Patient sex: F
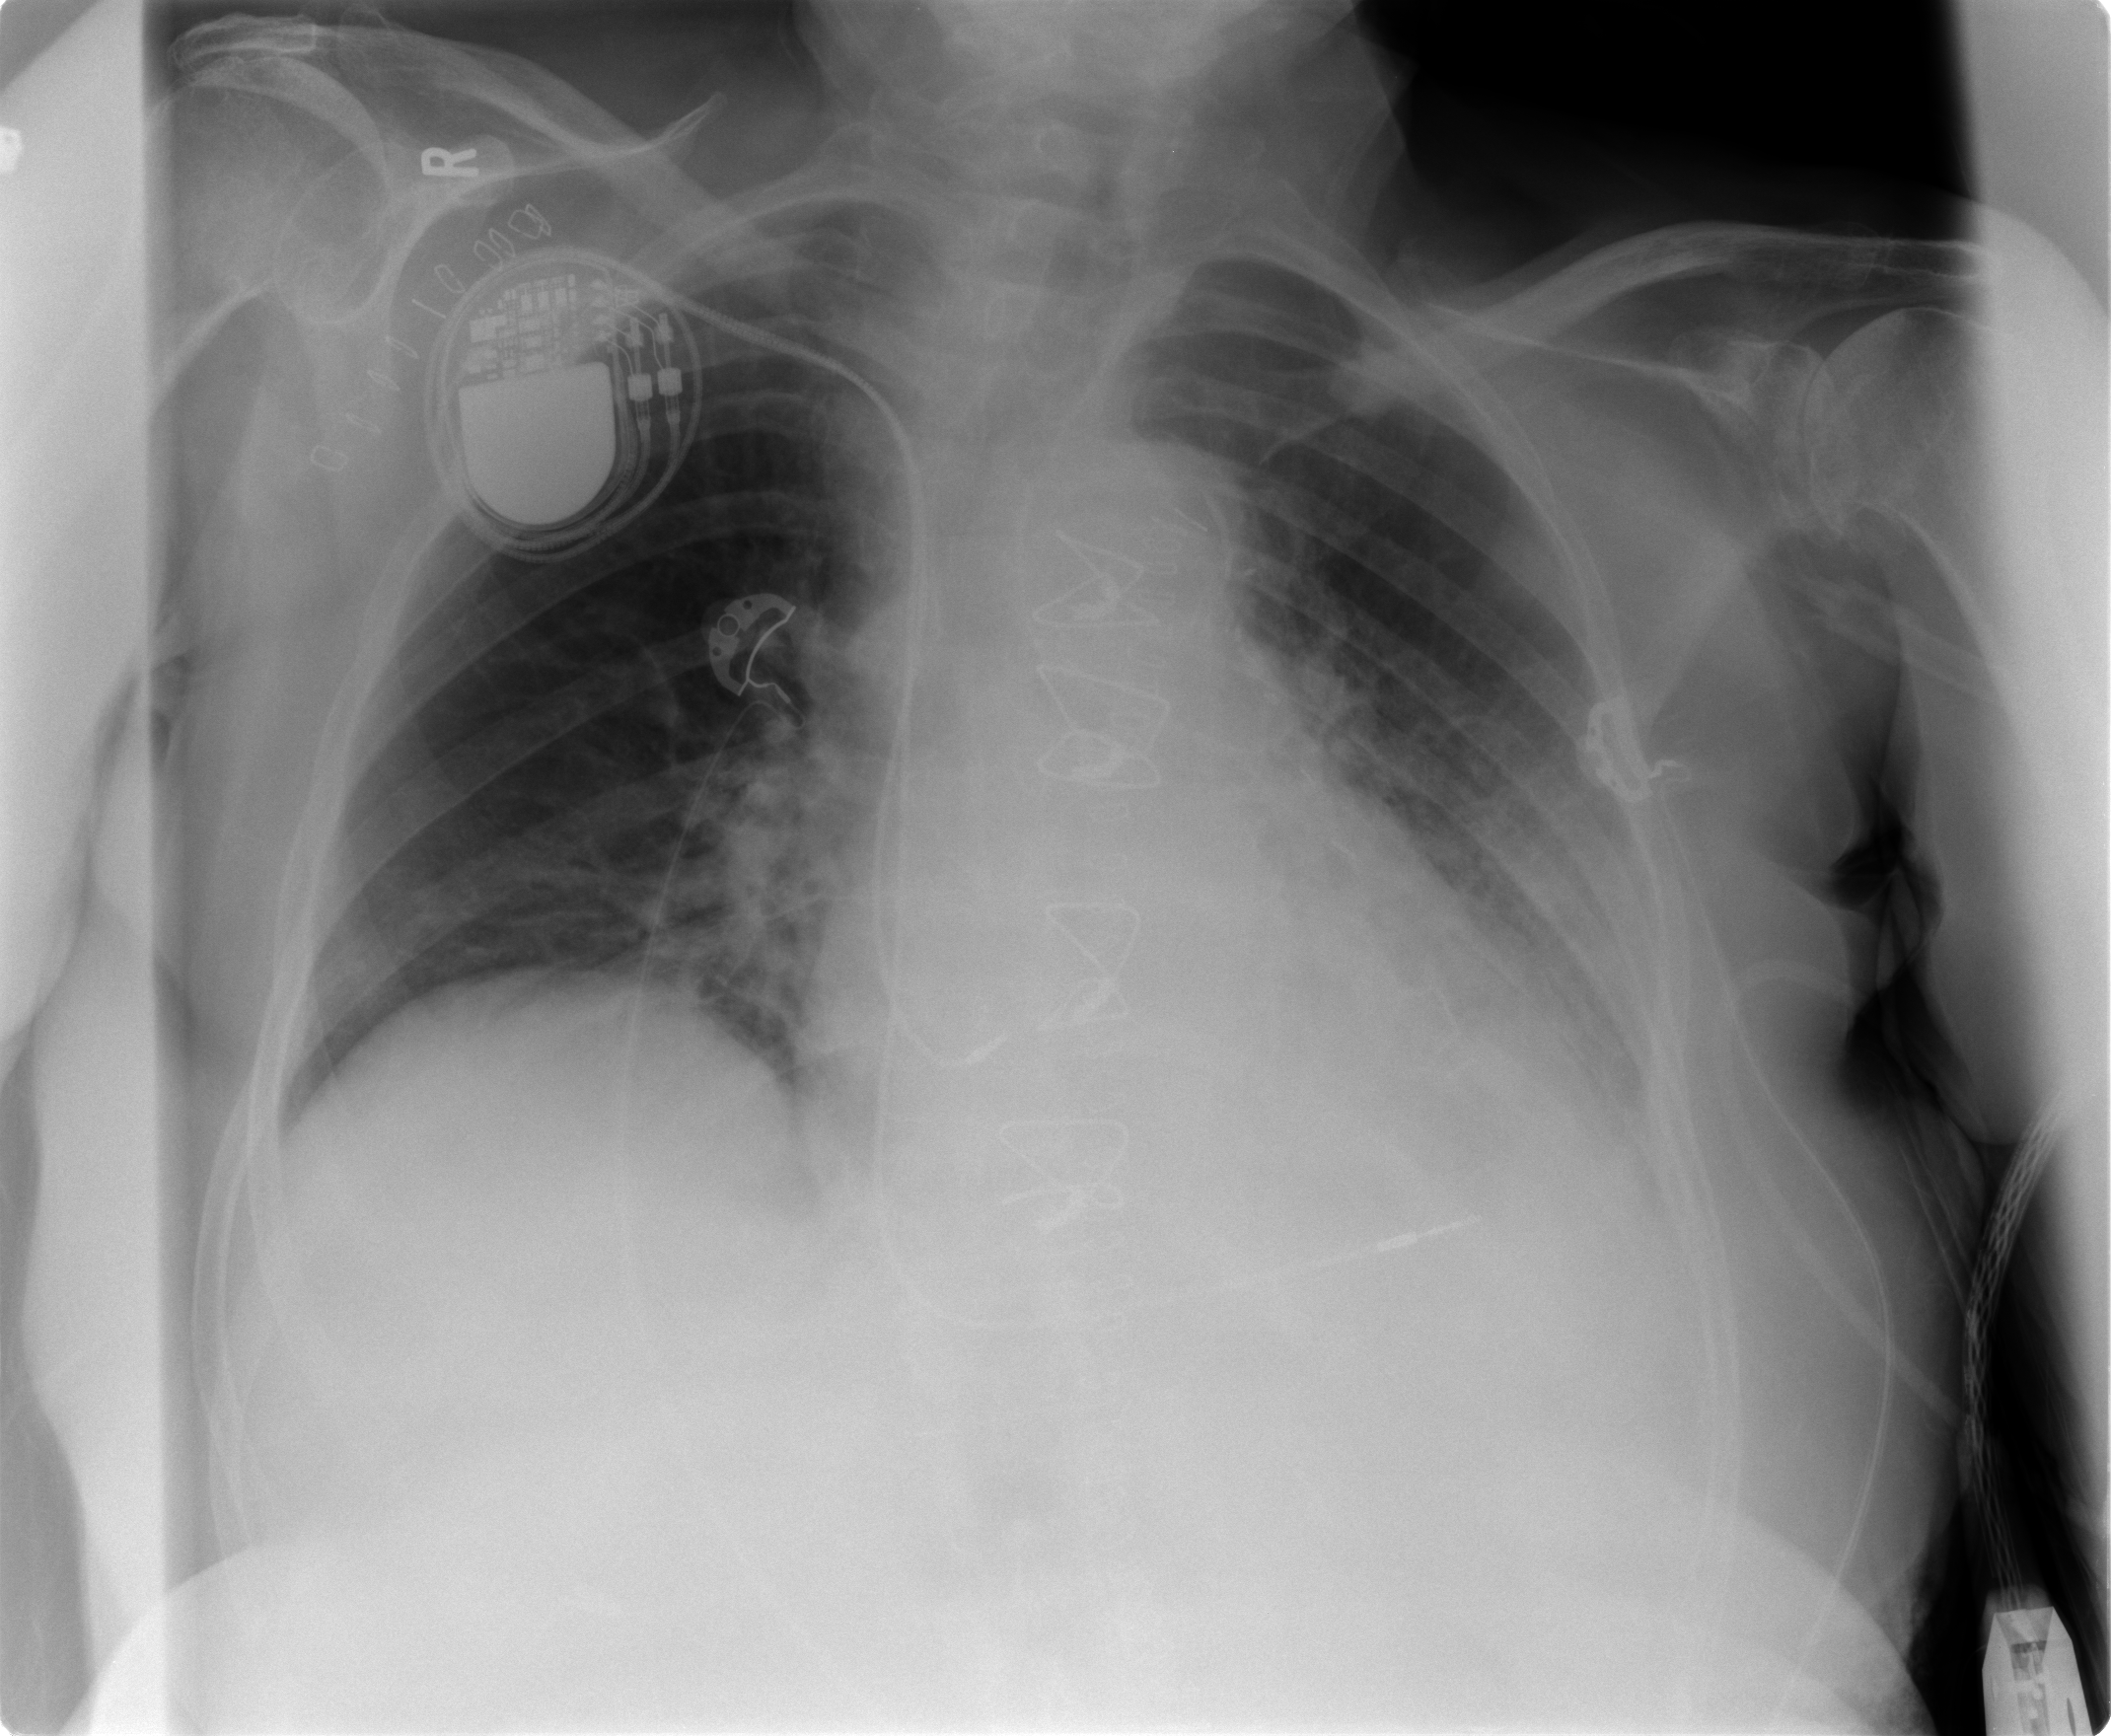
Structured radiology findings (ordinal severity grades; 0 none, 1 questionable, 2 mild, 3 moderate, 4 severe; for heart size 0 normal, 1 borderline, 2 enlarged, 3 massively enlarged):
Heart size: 2
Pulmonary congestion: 2
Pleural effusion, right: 0
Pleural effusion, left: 2
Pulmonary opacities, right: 0
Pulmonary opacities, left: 0
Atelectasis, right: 2
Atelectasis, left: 2